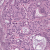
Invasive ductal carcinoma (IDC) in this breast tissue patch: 1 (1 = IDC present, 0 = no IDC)